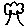
Label: tree